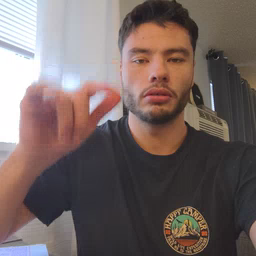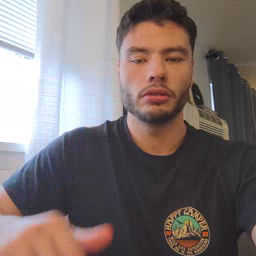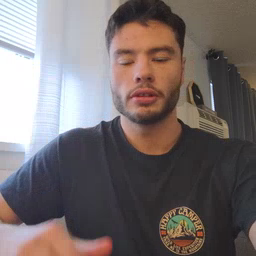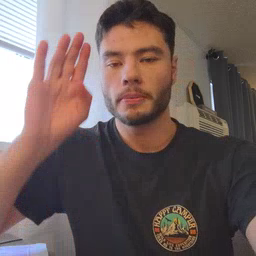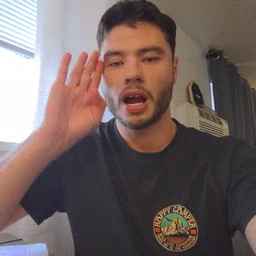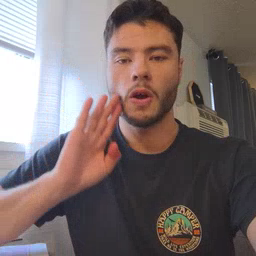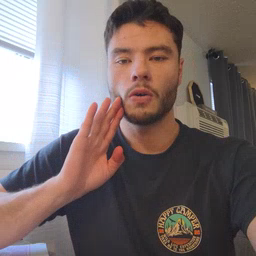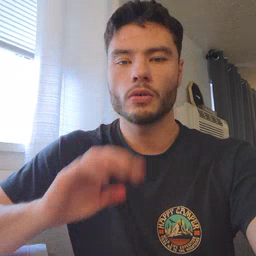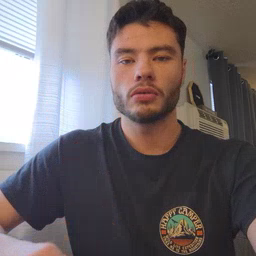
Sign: brown